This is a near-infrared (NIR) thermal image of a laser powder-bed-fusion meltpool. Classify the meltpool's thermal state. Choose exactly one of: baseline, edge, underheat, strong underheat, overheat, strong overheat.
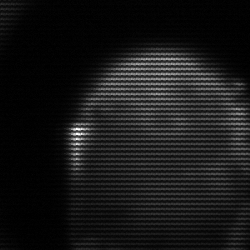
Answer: edge